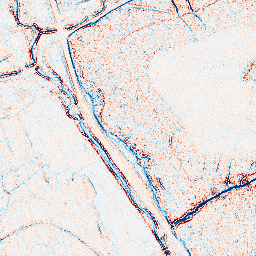
Category: edge_preserving
Decomposition family: bilateral
Decomposition parameters: d: 5
sigma_color: 25
sigma_space: 100
Upsampling method: fft_zeropad
Upsampling parameters: scale: 2
Upsampling scale: 2